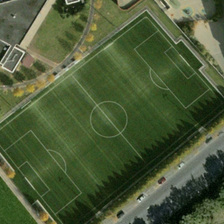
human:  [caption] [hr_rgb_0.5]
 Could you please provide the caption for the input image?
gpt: a football field is near several buildings and a road with several cars .

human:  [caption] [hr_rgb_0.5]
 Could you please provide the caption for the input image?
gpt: a football field is near several buildings and a road with several cars .

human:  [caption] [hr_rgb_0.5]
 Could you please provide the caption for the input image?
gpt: a football field is near several buildings and a road with several cars .

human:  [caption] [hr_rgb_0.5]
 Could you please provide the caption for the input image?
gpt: a football field is near several buildings and a road with several cars .

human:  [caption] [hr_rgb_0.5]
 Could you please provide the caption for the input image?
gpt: a football field is near several buildings and a road with several cars .